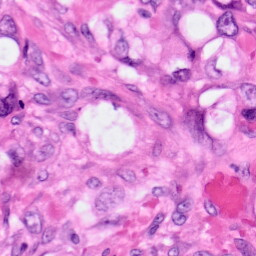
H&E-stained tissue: Pancreatic